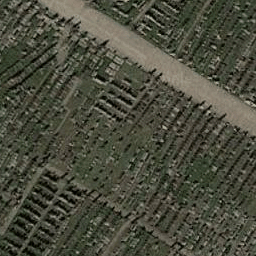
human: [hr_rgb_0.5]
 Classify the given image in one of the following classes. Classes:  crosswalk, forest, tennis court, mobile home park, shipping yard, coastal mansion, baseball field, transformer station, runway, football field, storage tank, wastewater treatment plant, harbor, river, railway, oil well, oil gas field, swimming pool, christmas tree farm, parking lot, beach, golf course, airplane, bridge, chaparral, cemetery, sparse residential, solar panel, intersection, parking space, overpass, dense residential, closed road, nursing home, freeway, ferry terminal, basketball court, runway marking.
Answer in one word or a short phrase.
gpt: cemetery